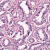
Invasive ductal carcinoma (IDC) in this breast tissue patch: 1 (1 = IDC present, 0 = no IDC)